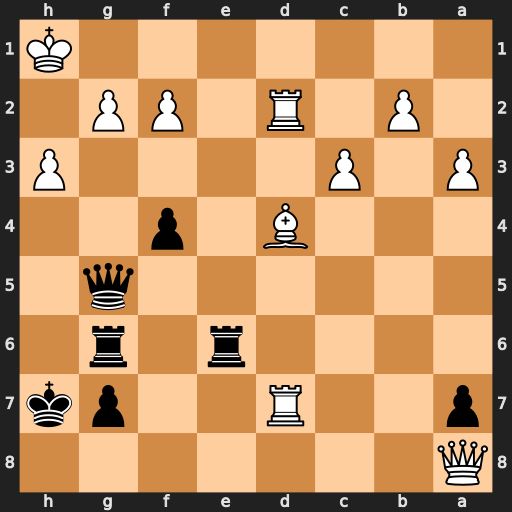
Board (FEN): Q7/p2R2pk/4r1r1/6q1/3B1p2/P1P4P/1P1R1PP1/7K
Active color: b
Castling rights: -
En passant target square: -
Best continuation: Re1+ Kh2 Qg3+ fxg3 fxg3#